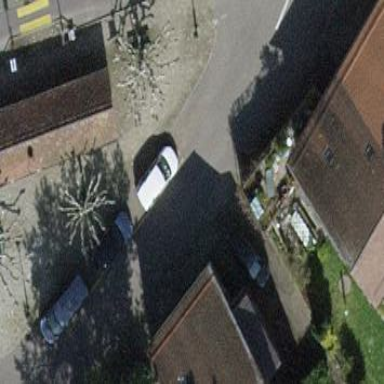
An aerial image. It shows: Normal parking space.